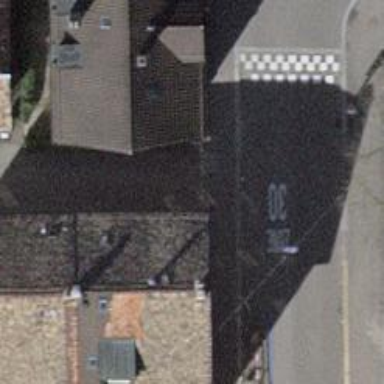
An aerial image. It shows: Traffic calming table.